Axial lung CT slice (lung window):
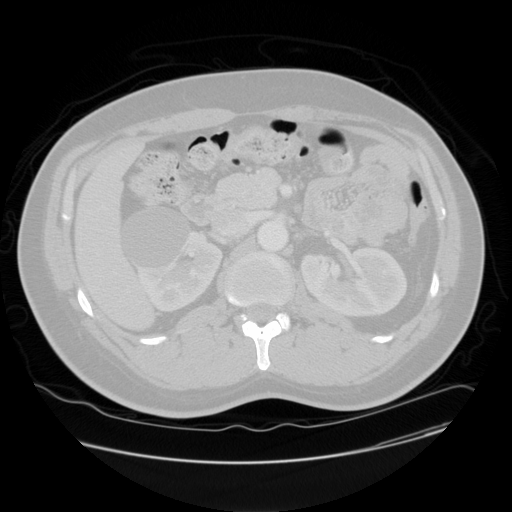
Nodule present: no